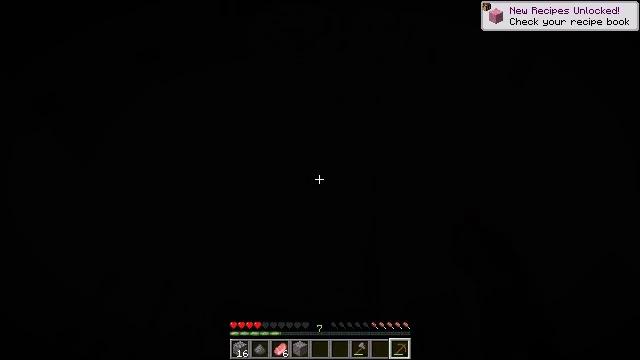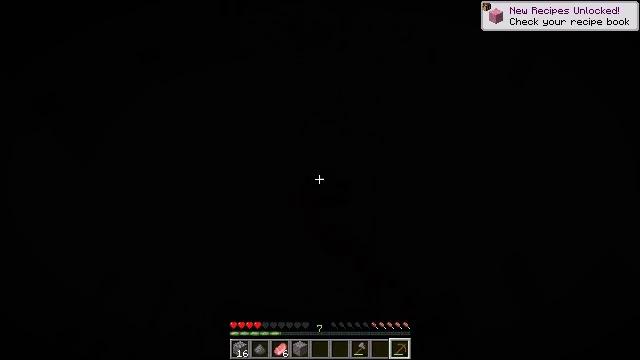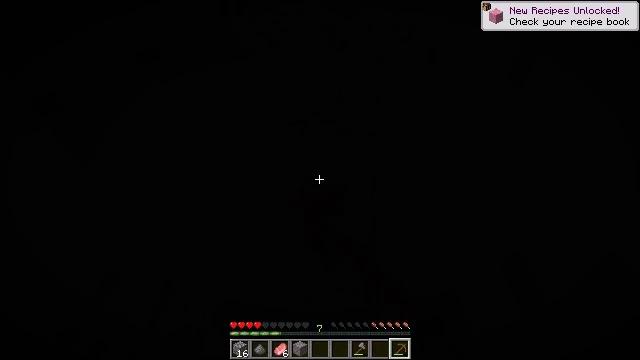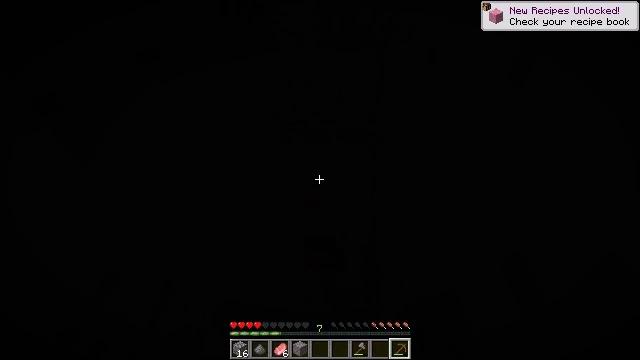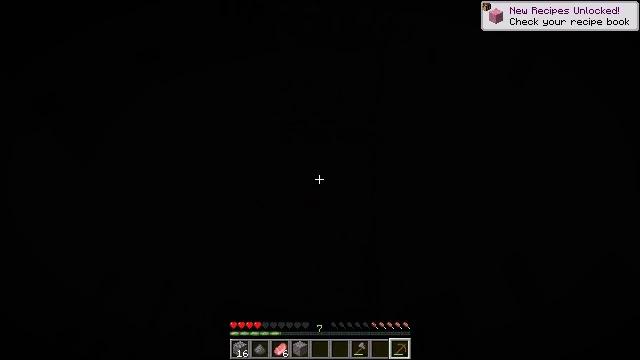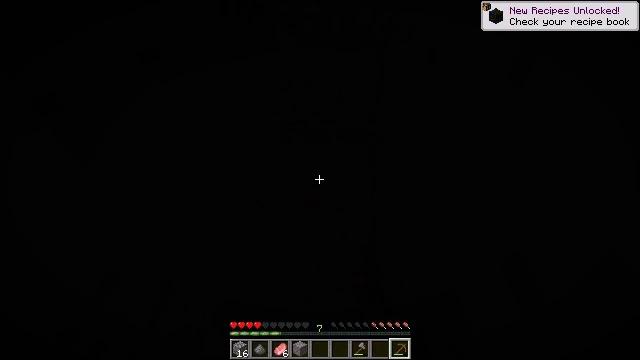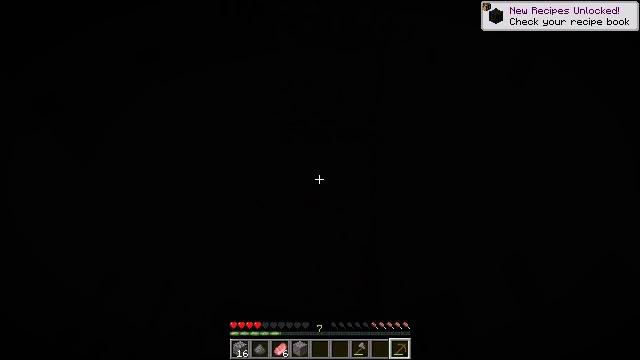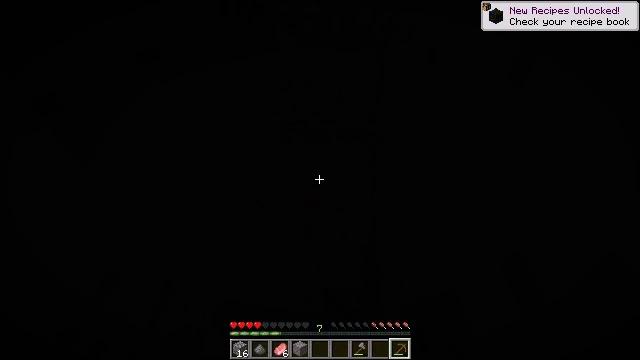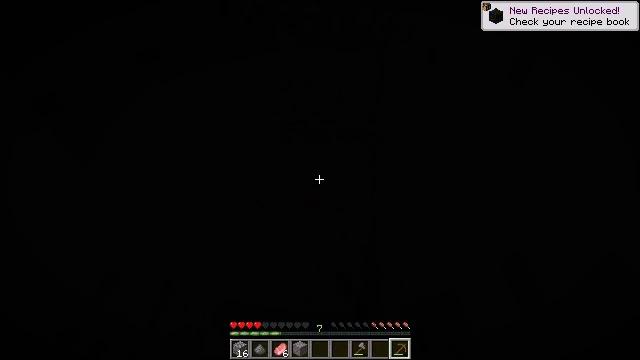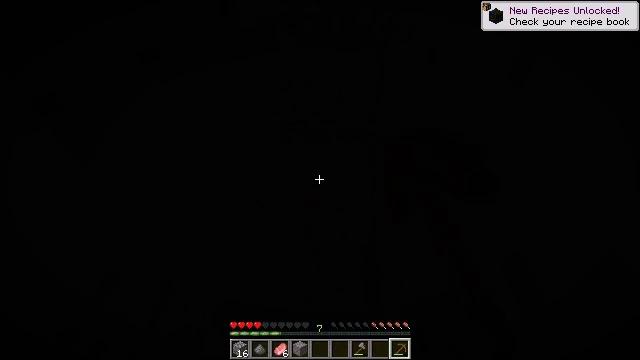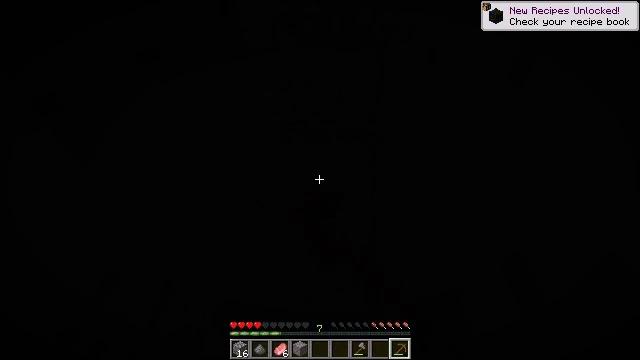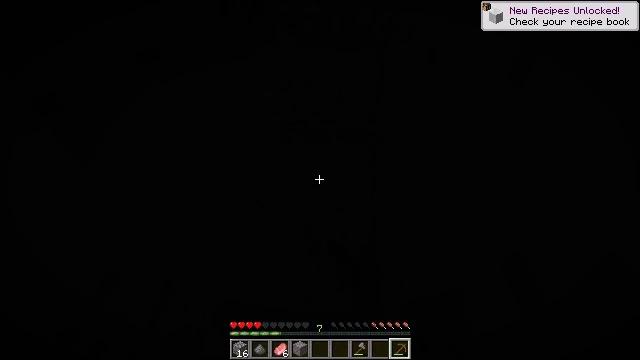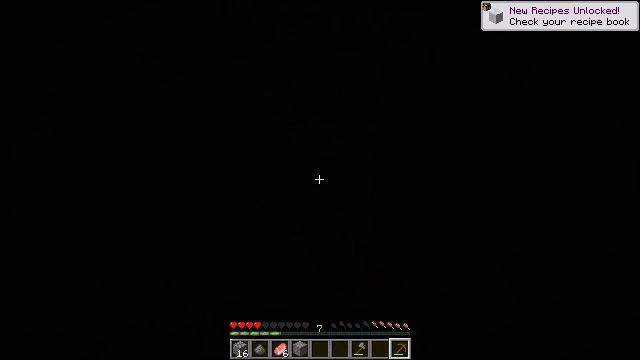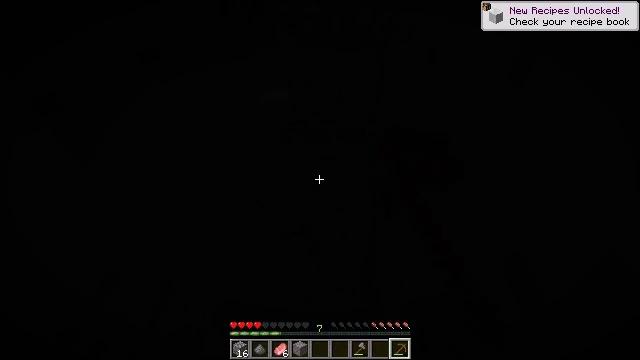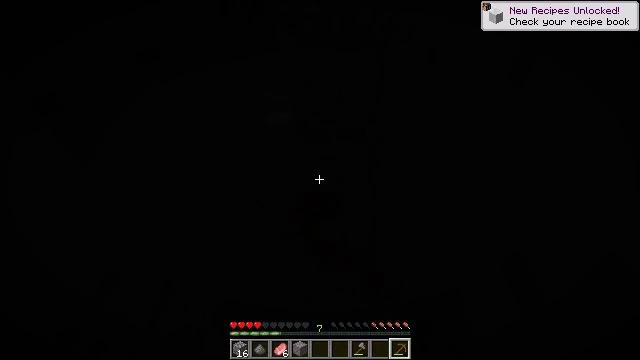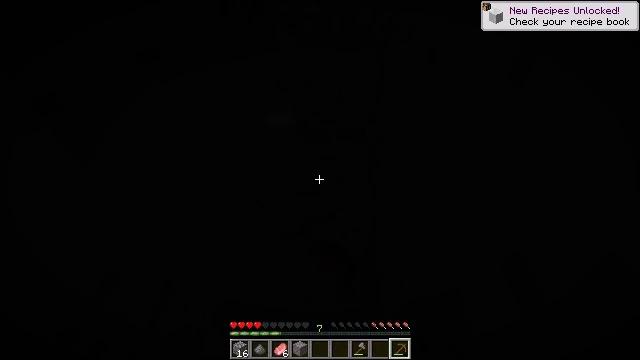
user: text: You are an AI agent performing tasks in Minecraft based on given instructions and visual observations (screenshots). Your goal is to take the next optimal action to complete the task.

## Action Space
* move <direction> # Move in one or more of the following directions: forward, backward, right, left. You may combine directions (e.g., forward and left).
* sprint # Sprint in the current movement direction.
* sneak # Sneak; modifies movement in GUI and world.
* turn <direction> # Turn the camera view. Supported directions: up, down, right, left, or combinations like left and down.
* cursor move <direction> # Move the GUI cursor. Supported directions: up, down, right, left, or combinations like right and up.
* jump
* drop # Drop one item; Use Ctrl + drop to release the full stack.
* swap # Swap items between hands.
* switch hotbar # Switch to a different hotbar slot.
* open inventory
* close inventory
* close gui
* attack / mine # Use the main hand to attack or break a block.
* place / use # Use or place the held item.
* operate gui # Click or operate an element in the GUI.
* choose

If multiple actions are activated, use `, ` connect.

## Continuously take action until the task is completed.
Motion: motion action
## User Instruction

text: Break the gravel block.
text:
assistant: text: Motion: attack / mine
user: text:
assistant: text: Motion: attack / mine
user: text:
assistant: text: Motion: attack / mine
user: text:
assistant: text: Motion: attack / mine
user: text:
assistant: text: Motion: attack / mine
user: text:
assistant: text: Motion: attack / mine
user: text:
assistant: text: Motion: attack / mine
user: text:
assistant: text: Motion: attack / mine
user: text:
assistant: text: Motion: attack / mine
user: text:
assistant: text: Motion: attack / mine
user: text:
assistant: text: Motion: attack / mine
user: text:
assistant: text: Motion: attack / mine
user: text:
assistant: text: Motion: attack / mine
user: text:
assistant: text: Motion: attack / mine
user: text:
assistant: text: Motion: attack / mine
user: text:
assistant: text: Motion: attack / mine
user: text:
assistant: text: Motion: attack / mine
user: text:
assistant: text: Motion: attack / mine
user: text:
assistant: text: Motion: attack / mine
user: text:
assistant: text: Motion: attack / mine
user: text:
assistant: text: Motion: attack / mine
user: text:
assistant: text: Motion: attack / mine
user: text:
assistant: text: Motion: attack / mine
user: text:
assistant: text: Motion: attack / mine
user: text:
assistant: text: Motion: attack / mine
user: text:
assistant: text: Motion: attack / mine
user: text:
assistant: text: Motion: move forward
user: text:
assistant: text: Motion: move forward
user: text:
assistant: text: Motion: move forward
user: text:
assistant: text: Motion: move forward